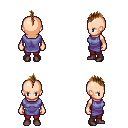
a pixel art fantasy rpg character, female body template, human, light skin, chain tabard jacket, red pants, brown mohawk hairstyle, maroon shoes, four views (front, back, left, right), 2x2 character sprite sheet, small pixel art, hard edges, no anti-aliasing